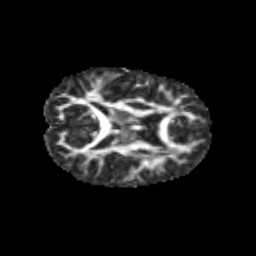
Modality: FA
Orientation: axial
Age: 9
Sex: female
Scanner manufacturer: siemens
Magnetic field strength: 3 T
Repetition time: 3.8 s
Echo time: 0.07 s